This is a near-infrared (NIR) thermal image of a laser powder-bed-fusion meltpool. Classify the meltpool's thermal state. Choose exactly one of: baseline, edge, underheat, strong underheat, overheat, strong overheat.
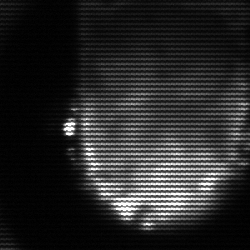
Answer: baseline